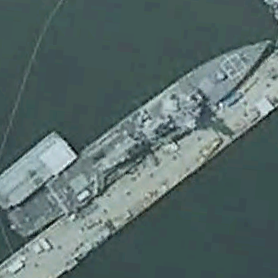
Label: destroyer